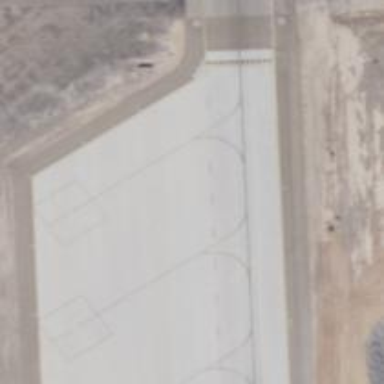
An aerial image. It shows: Image of taxiway at airport.